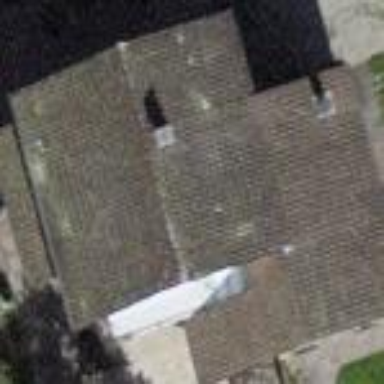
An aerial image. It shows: Building with tiled roof.